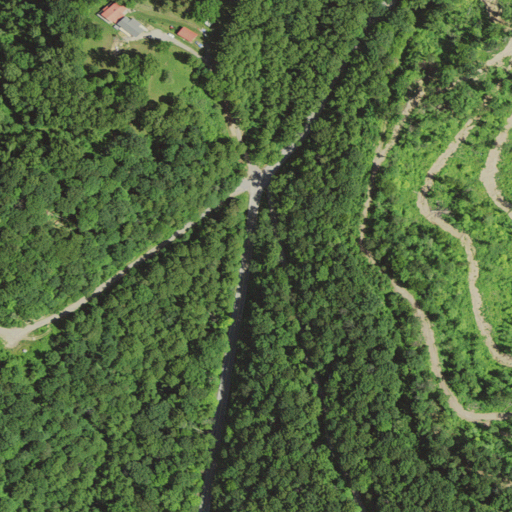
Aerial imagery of gap in West Virginia named Skinned Poplar Gap containing deciduous forest, open development, grassland, and low intensity development